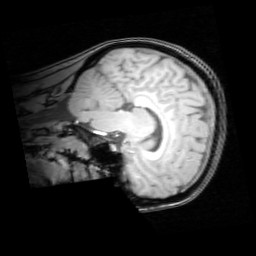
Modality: T1w
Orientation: sagittal
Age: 20
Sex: female
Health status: healthy
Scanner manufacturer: philips
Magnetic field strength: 3 T
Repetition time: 0.012 s
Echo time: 0.0037 s